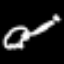
Label: frog